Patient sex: M
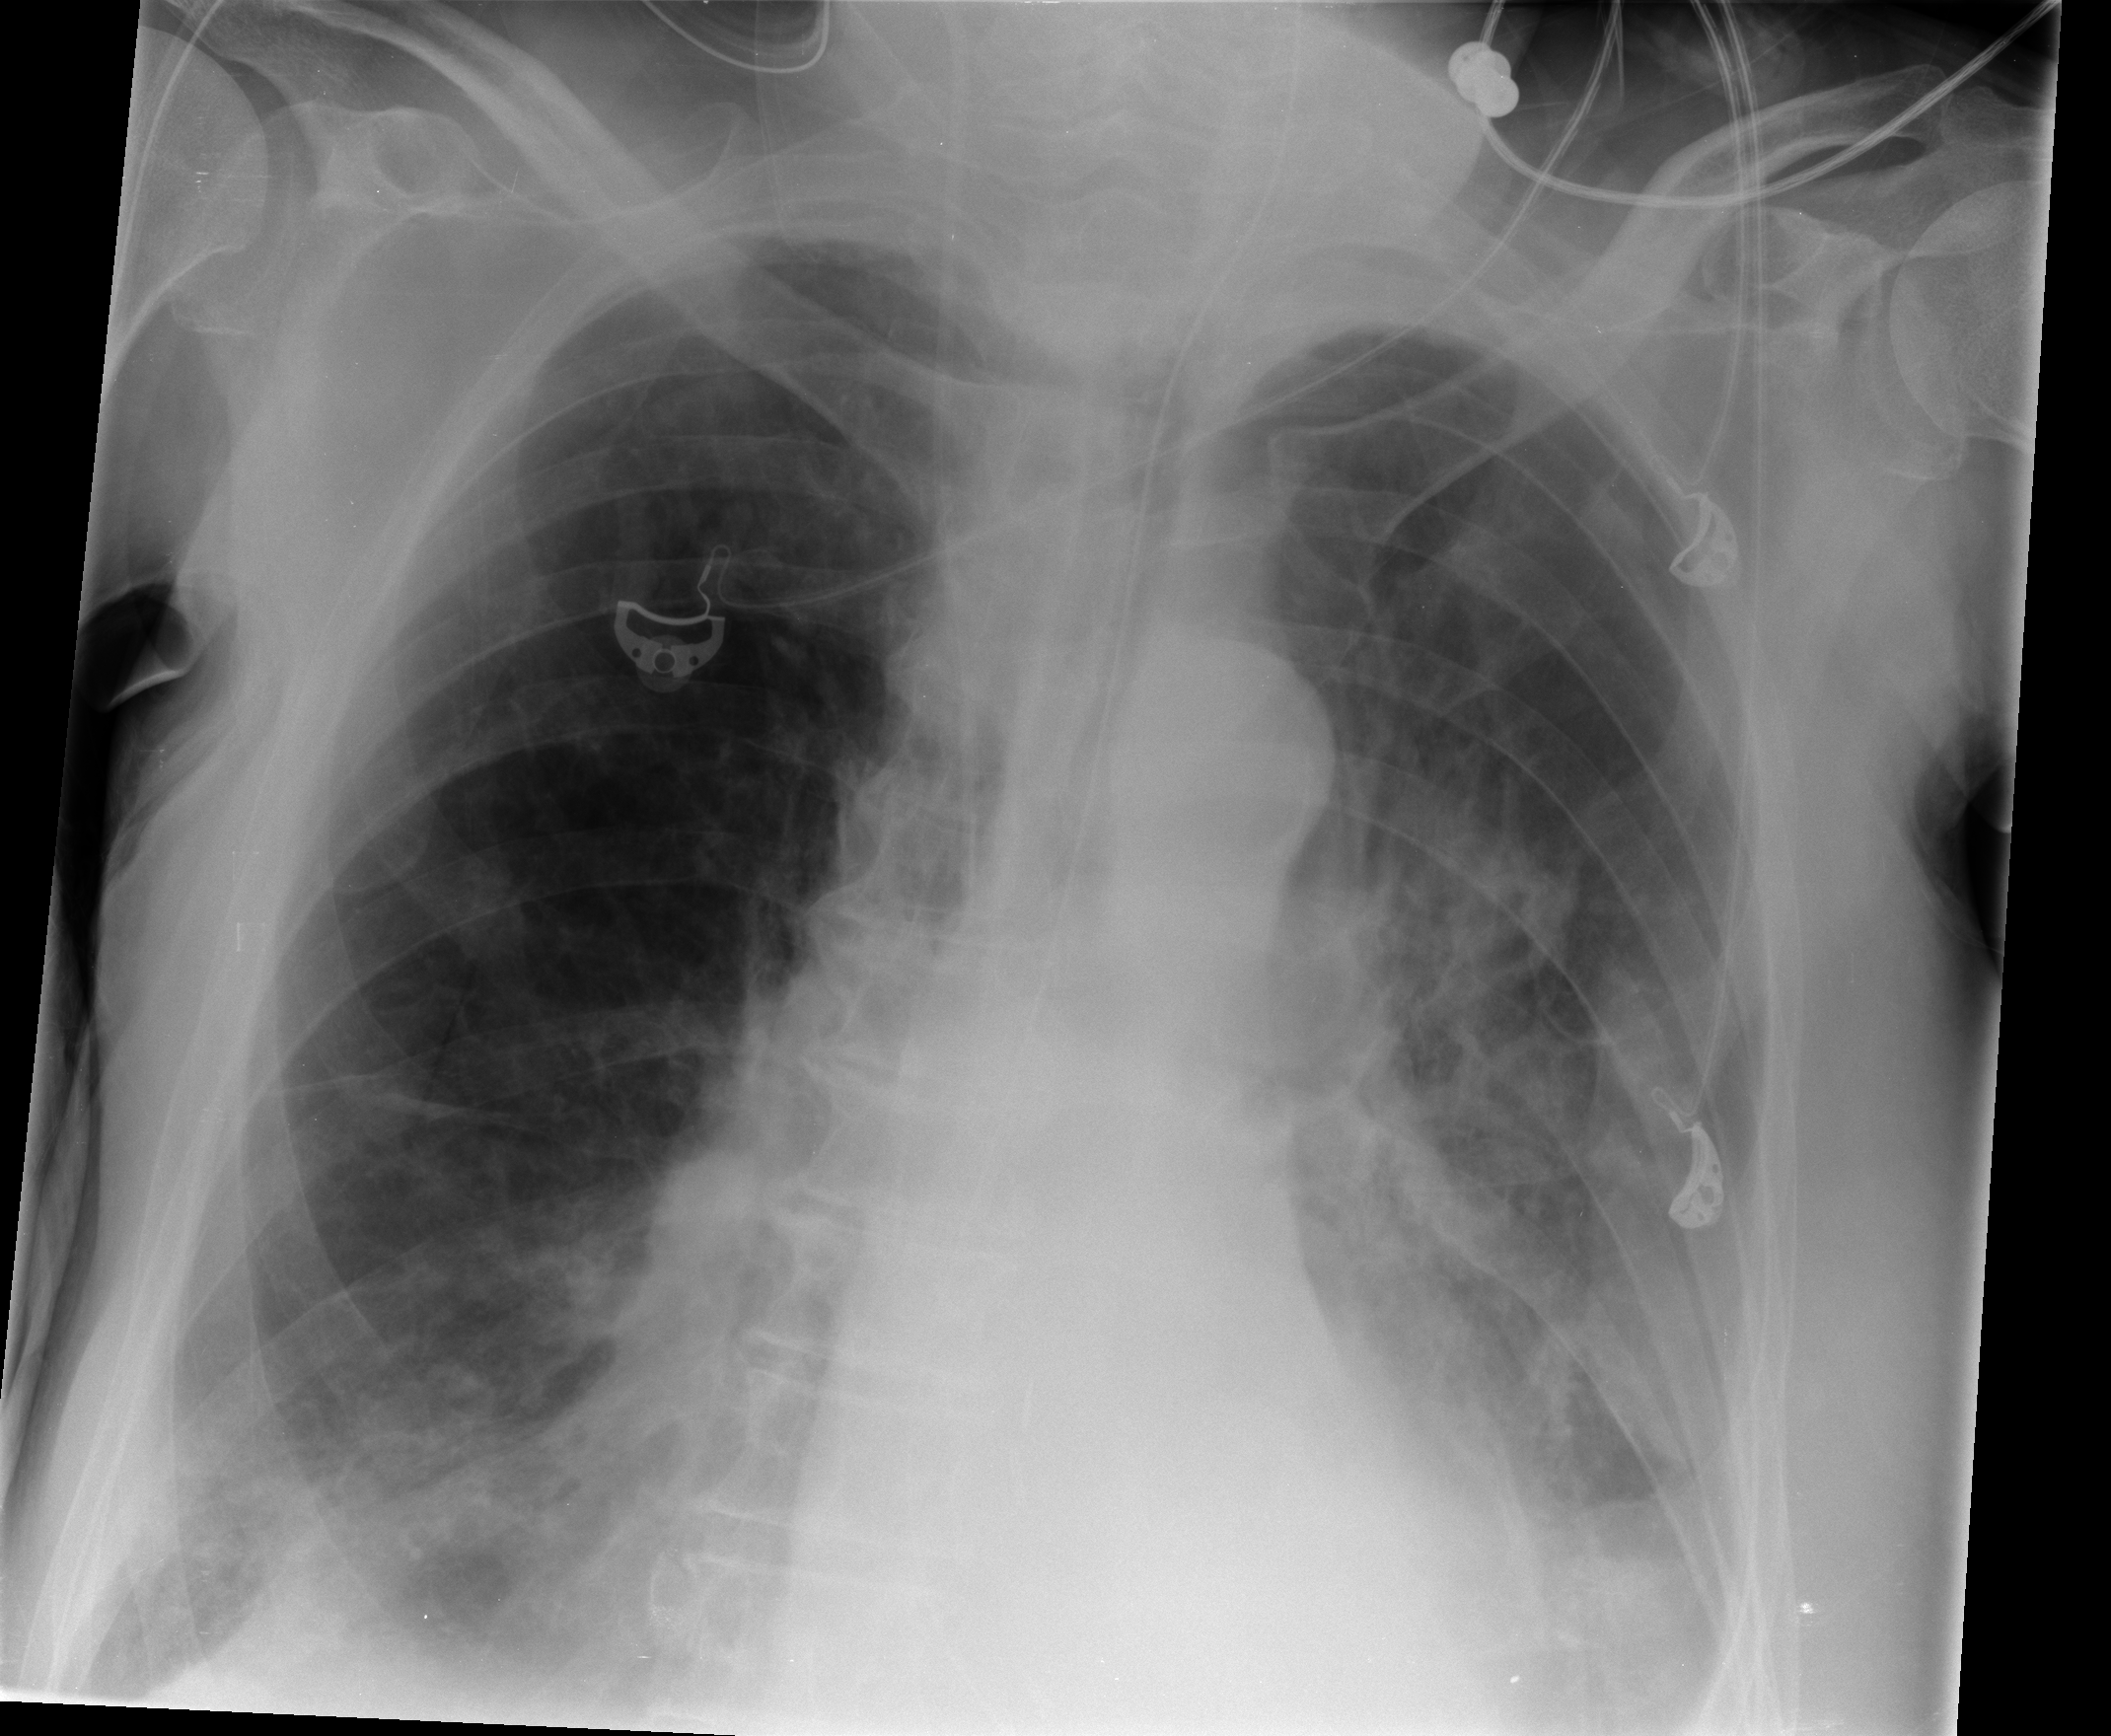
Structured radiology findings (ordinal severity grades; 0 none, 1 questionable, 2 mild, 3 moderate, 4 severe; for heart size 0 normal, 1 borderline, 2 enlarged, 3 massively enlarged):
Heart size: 0
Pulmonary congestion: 0
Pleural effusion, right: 2
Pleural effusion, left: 2
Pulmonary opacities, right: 2
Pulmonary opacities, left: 3
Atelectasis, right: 2
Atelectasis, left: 2